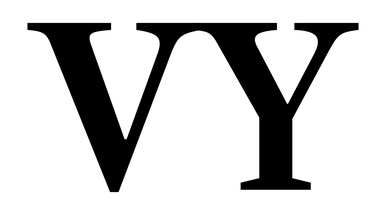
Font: LibreCaslonText_SemiBold